Here is a 2-D grayscale rendering of raw bearing vibration samples (signal-to-image). What is the most likely bearing condition (normal, inner_race, outer_race, ball)?
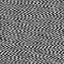
Answer: ball